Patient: sex M, age 46
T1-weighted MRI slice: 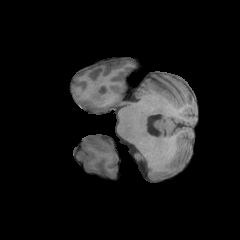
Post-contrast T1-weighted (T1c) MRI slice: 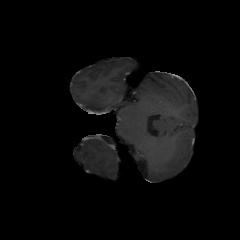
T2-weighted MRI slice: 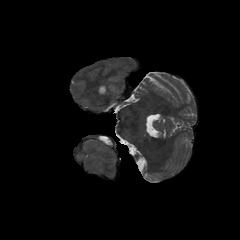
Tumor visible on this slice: no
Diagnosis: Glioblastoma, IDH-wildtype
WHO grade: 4